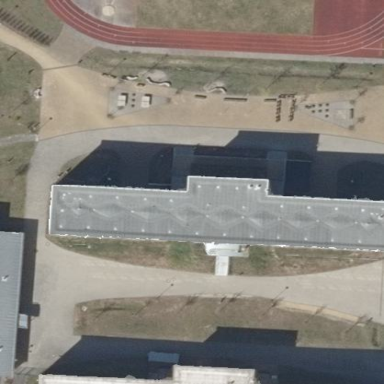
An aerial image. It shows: School.